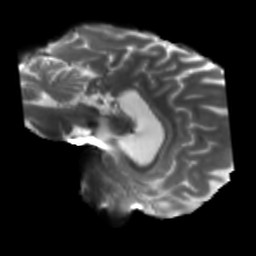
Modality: T2w
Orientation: sagittal
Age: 40
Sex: male
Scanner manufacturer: siemens
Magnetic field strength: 3 T
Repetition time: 5.25 s
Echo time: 0.08 s